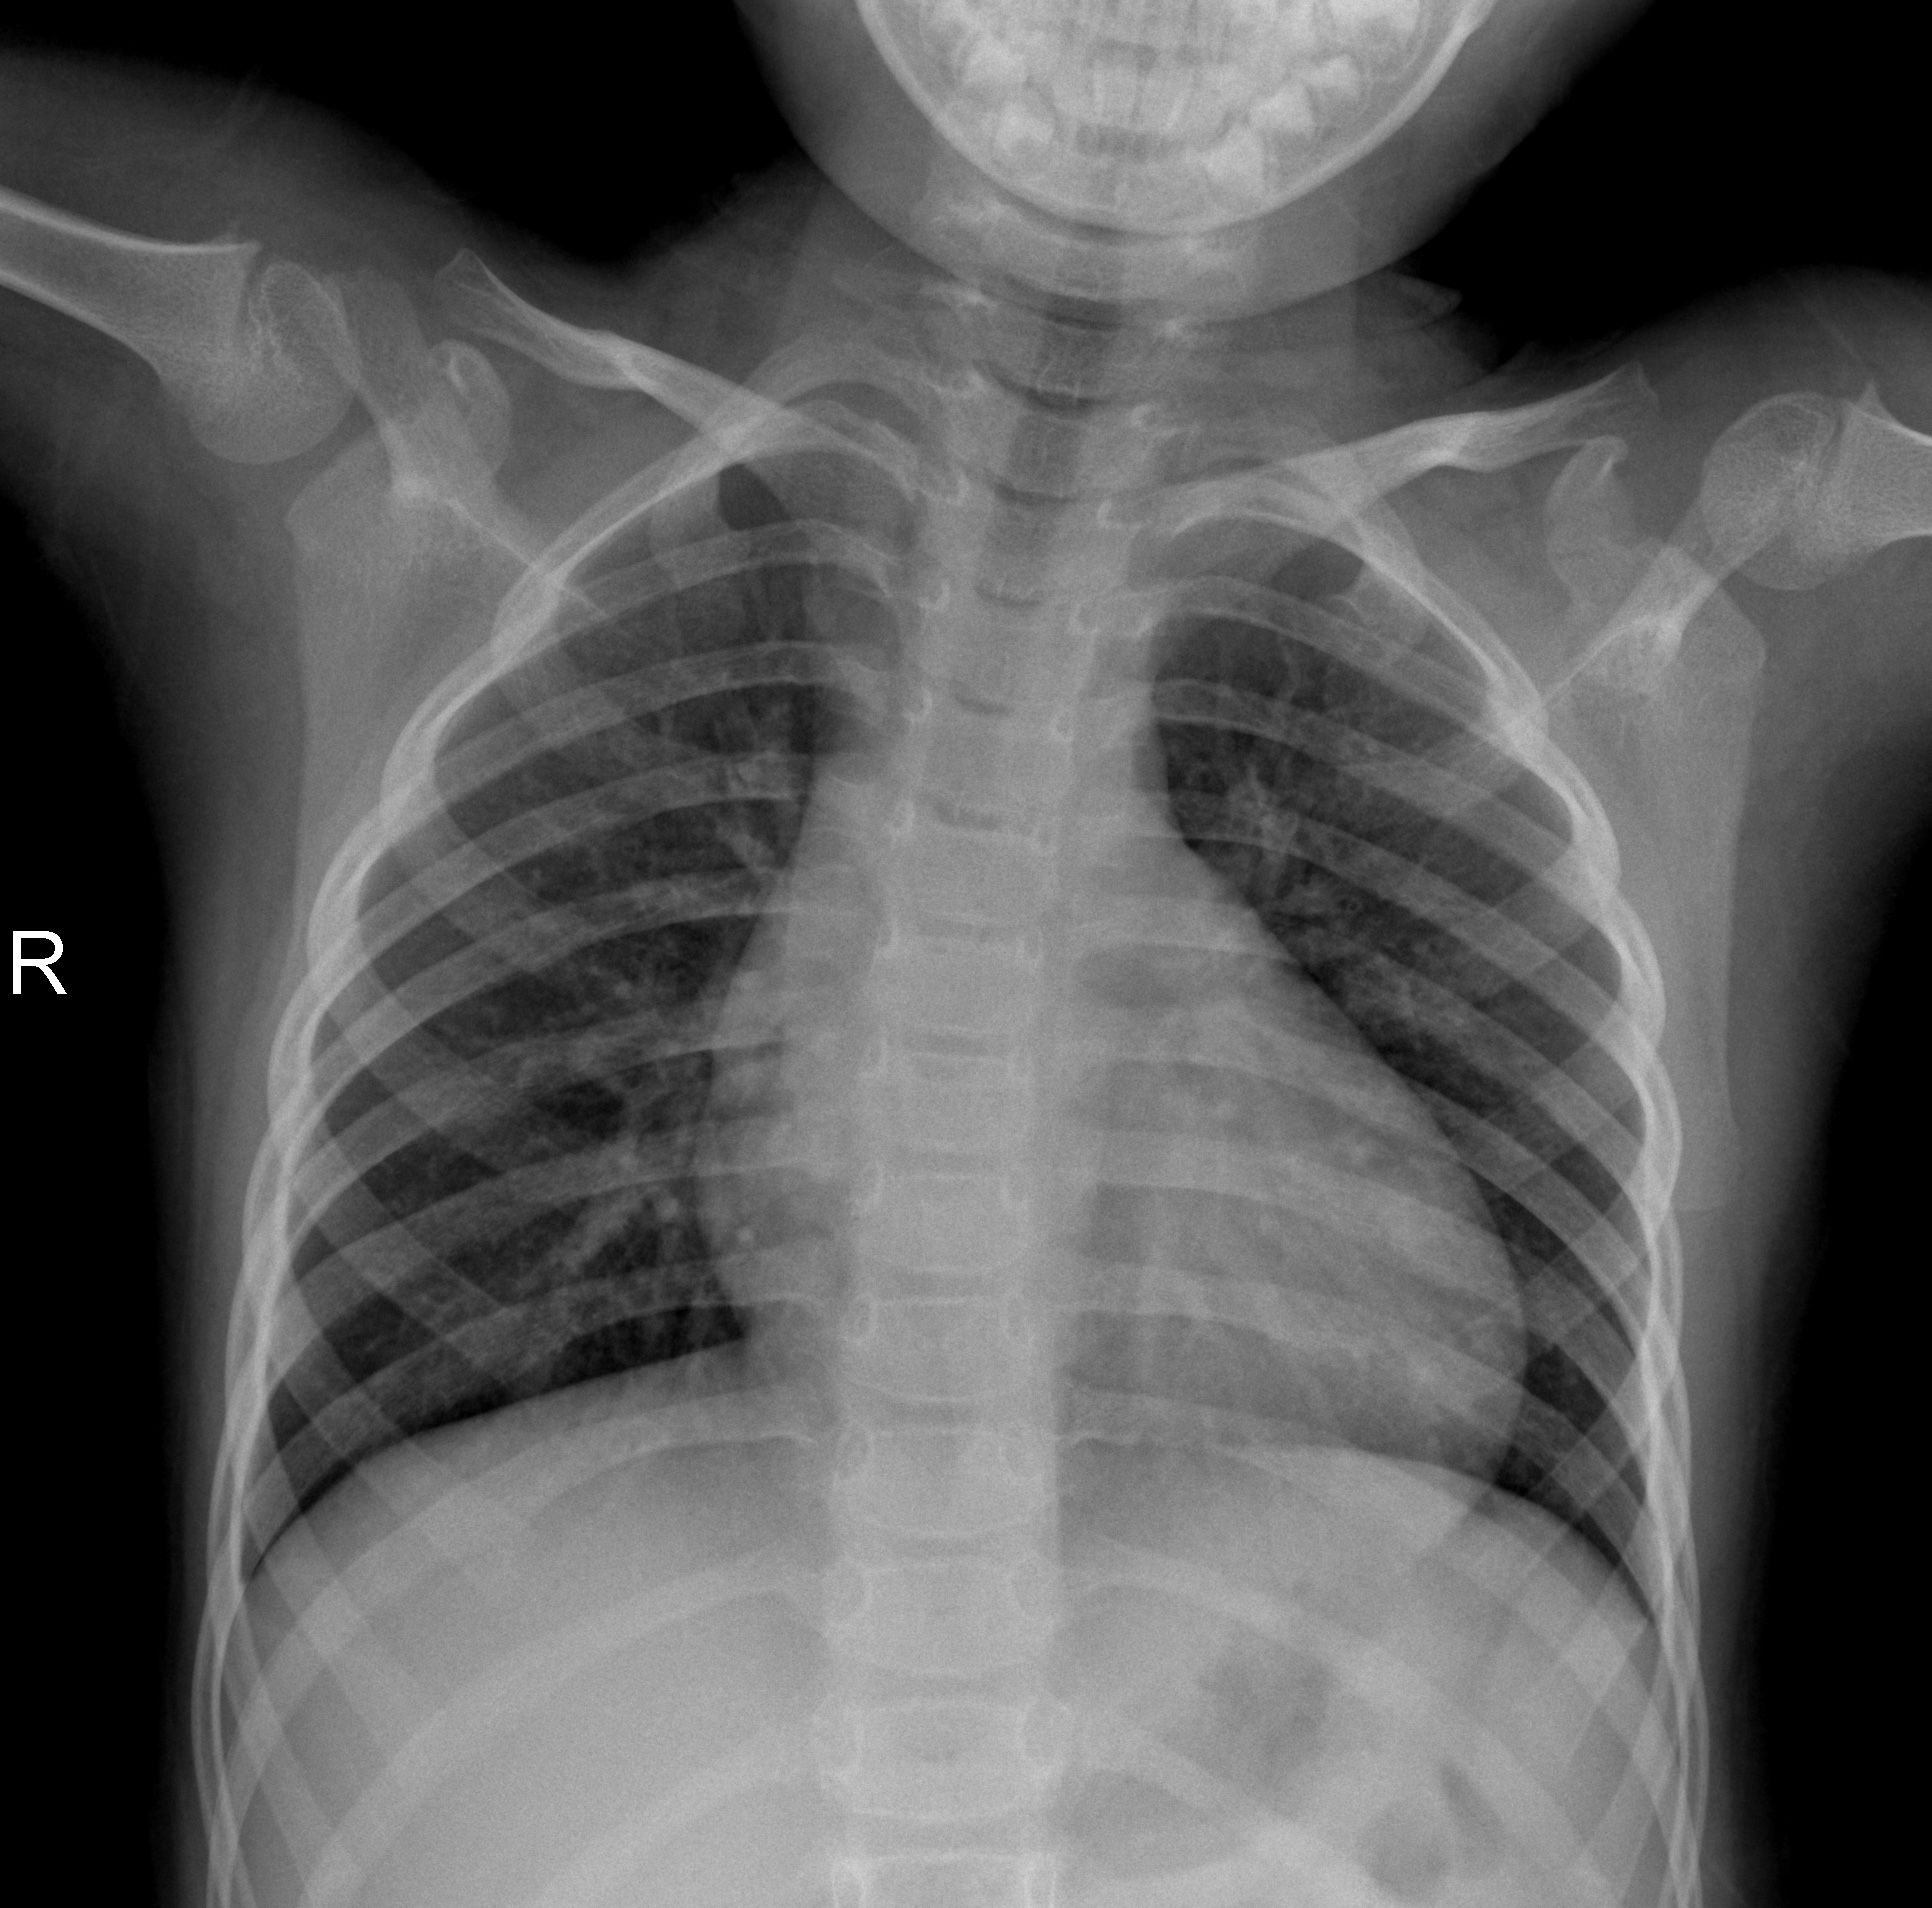
Diagnosis: NORMAL